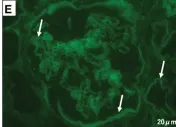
Kidney biopsy and surgical specimen. (A, B) Tubulointerstitial fibrosis and tubular atrophy are observed in approximately 70% of the cortical area. (B) Periodic acid-Schiff (PAS) staining.
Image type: pathology (pas)